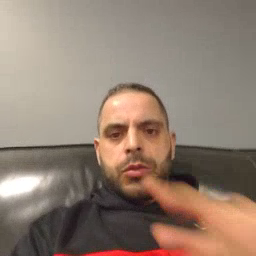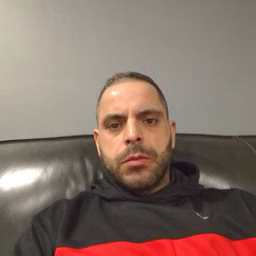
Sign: touch